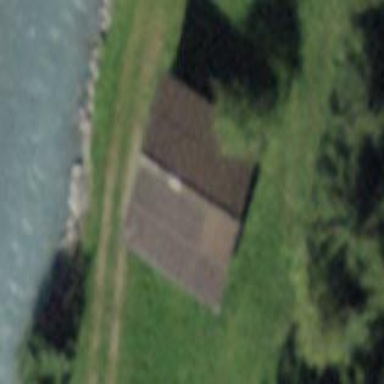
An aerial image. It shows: Barn.